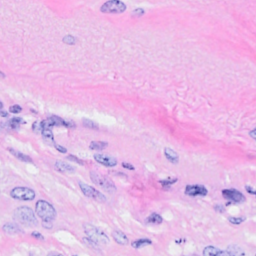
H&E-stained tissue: Breast